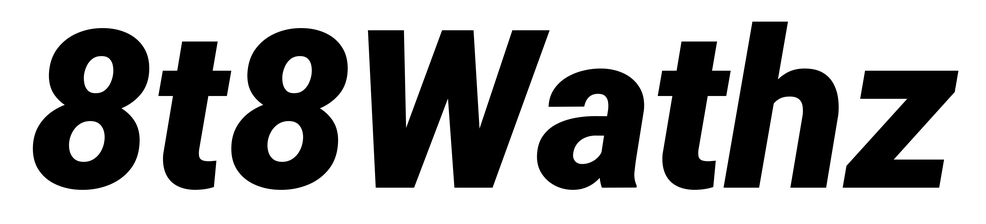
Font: Roboto-Italic_Black_Italic